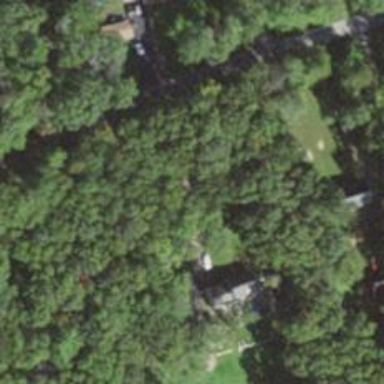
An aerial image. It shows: Residential driveway.